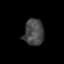
Tissue: prostate
Cell type: T cells
Senescence score: 0.2466
Nuclear area (px): 515
Mean DAPI intensity: 71.2